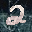
Label: 2